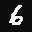
Label: 6